Current action and preconditions to check: trajectory_clear

Your task: For each precondition in the list above, predict whether it will hold at this action.

Consider the current scene as observed from the mobile robot's camera, and analyze the predicted future states of all dynamic agents (e.g., people, animals, vehicles, or any moving entities) within the NEXT SECOND.

IMPORTANT: Only answer "very likely" if you are absolutely certain—based on strong, clear evidence—that a dynamic agent will violate the precondition in the predicted future state. Do NOT answer "very likely" for unlikely, ambiguous, or low-probability risks.

Ask yourself for each precondition: Is there a high probability, with clear and convincing evidence, that the predicted future states of any dynamic agent will interfere with the predicted future state of the currently executing action within the NEXT SECOND, causing that precondition to fail?

Assess the risk level based on these predictions. Use "likely" or "very likely" if motions create a clear risk of interference.

Use "neutral" or "improbable" if agents are nearby but their predicted paths are clearly diverging or non-conflicting.

Failure Risk Categories: "very improbable", "improbable", "neutral", "likely", "very likely"

Answer Format: Output ONLY the probability_of_failure value from these categories: "very improbable", "improbable", "neutral", "likely", "very likely"

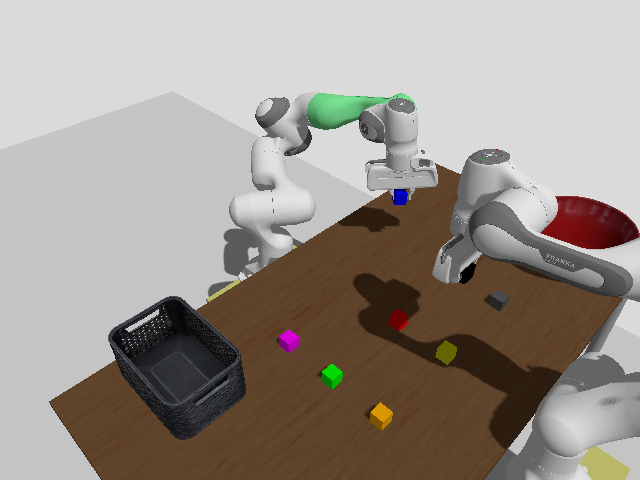

Answer: very improbable